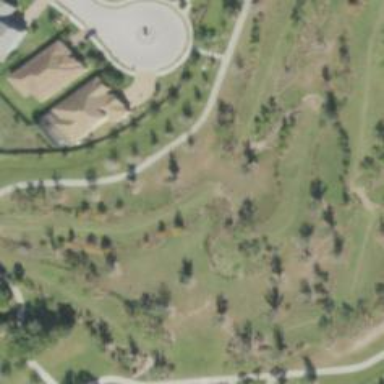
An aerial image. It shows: Disc golf course for leisure activity.